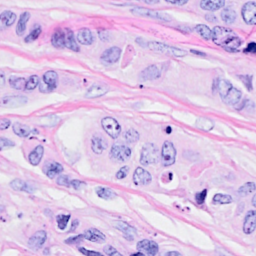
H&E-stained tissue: Breast